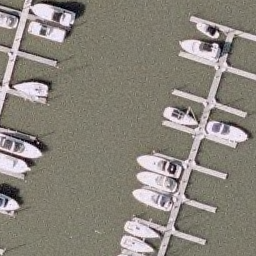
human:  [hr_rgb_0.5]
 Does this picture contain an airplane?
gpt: no

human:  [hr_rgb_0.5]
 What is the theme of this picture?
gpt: harbor

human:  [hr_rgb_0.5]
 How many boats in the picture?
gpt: fourteen

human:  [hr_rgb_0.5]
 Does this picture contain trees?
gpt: no

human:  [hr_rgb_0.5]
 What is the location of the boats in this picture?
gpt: left and right